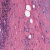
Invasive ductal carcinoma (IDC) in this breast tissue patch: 0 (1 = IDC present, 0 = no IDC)